Question: Is there a vertical sliding menu available for android. I need something similar to Sliding menu of the Google Plus App BUT I need it to be able to slide vertically from bottom to top also.

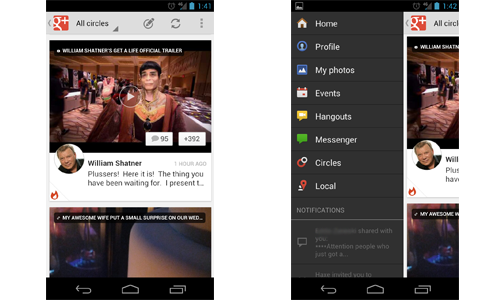
Answer: This UI Pattern is currently being referred to as Side Navigation and discussed in some detail here:
<URL>
I think this is what you are looking for :)
<URL>
The side navigation isn't (yet) included in the Android SDK. A quick search in github does reveal one project that has implemented the UI pattern.
Here's another library project:
<URL>
Two more library project:
<URL>
<URL>
Hope this helps :)